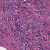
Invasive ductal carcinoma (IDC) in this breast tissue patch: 1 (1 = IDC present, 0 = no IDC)